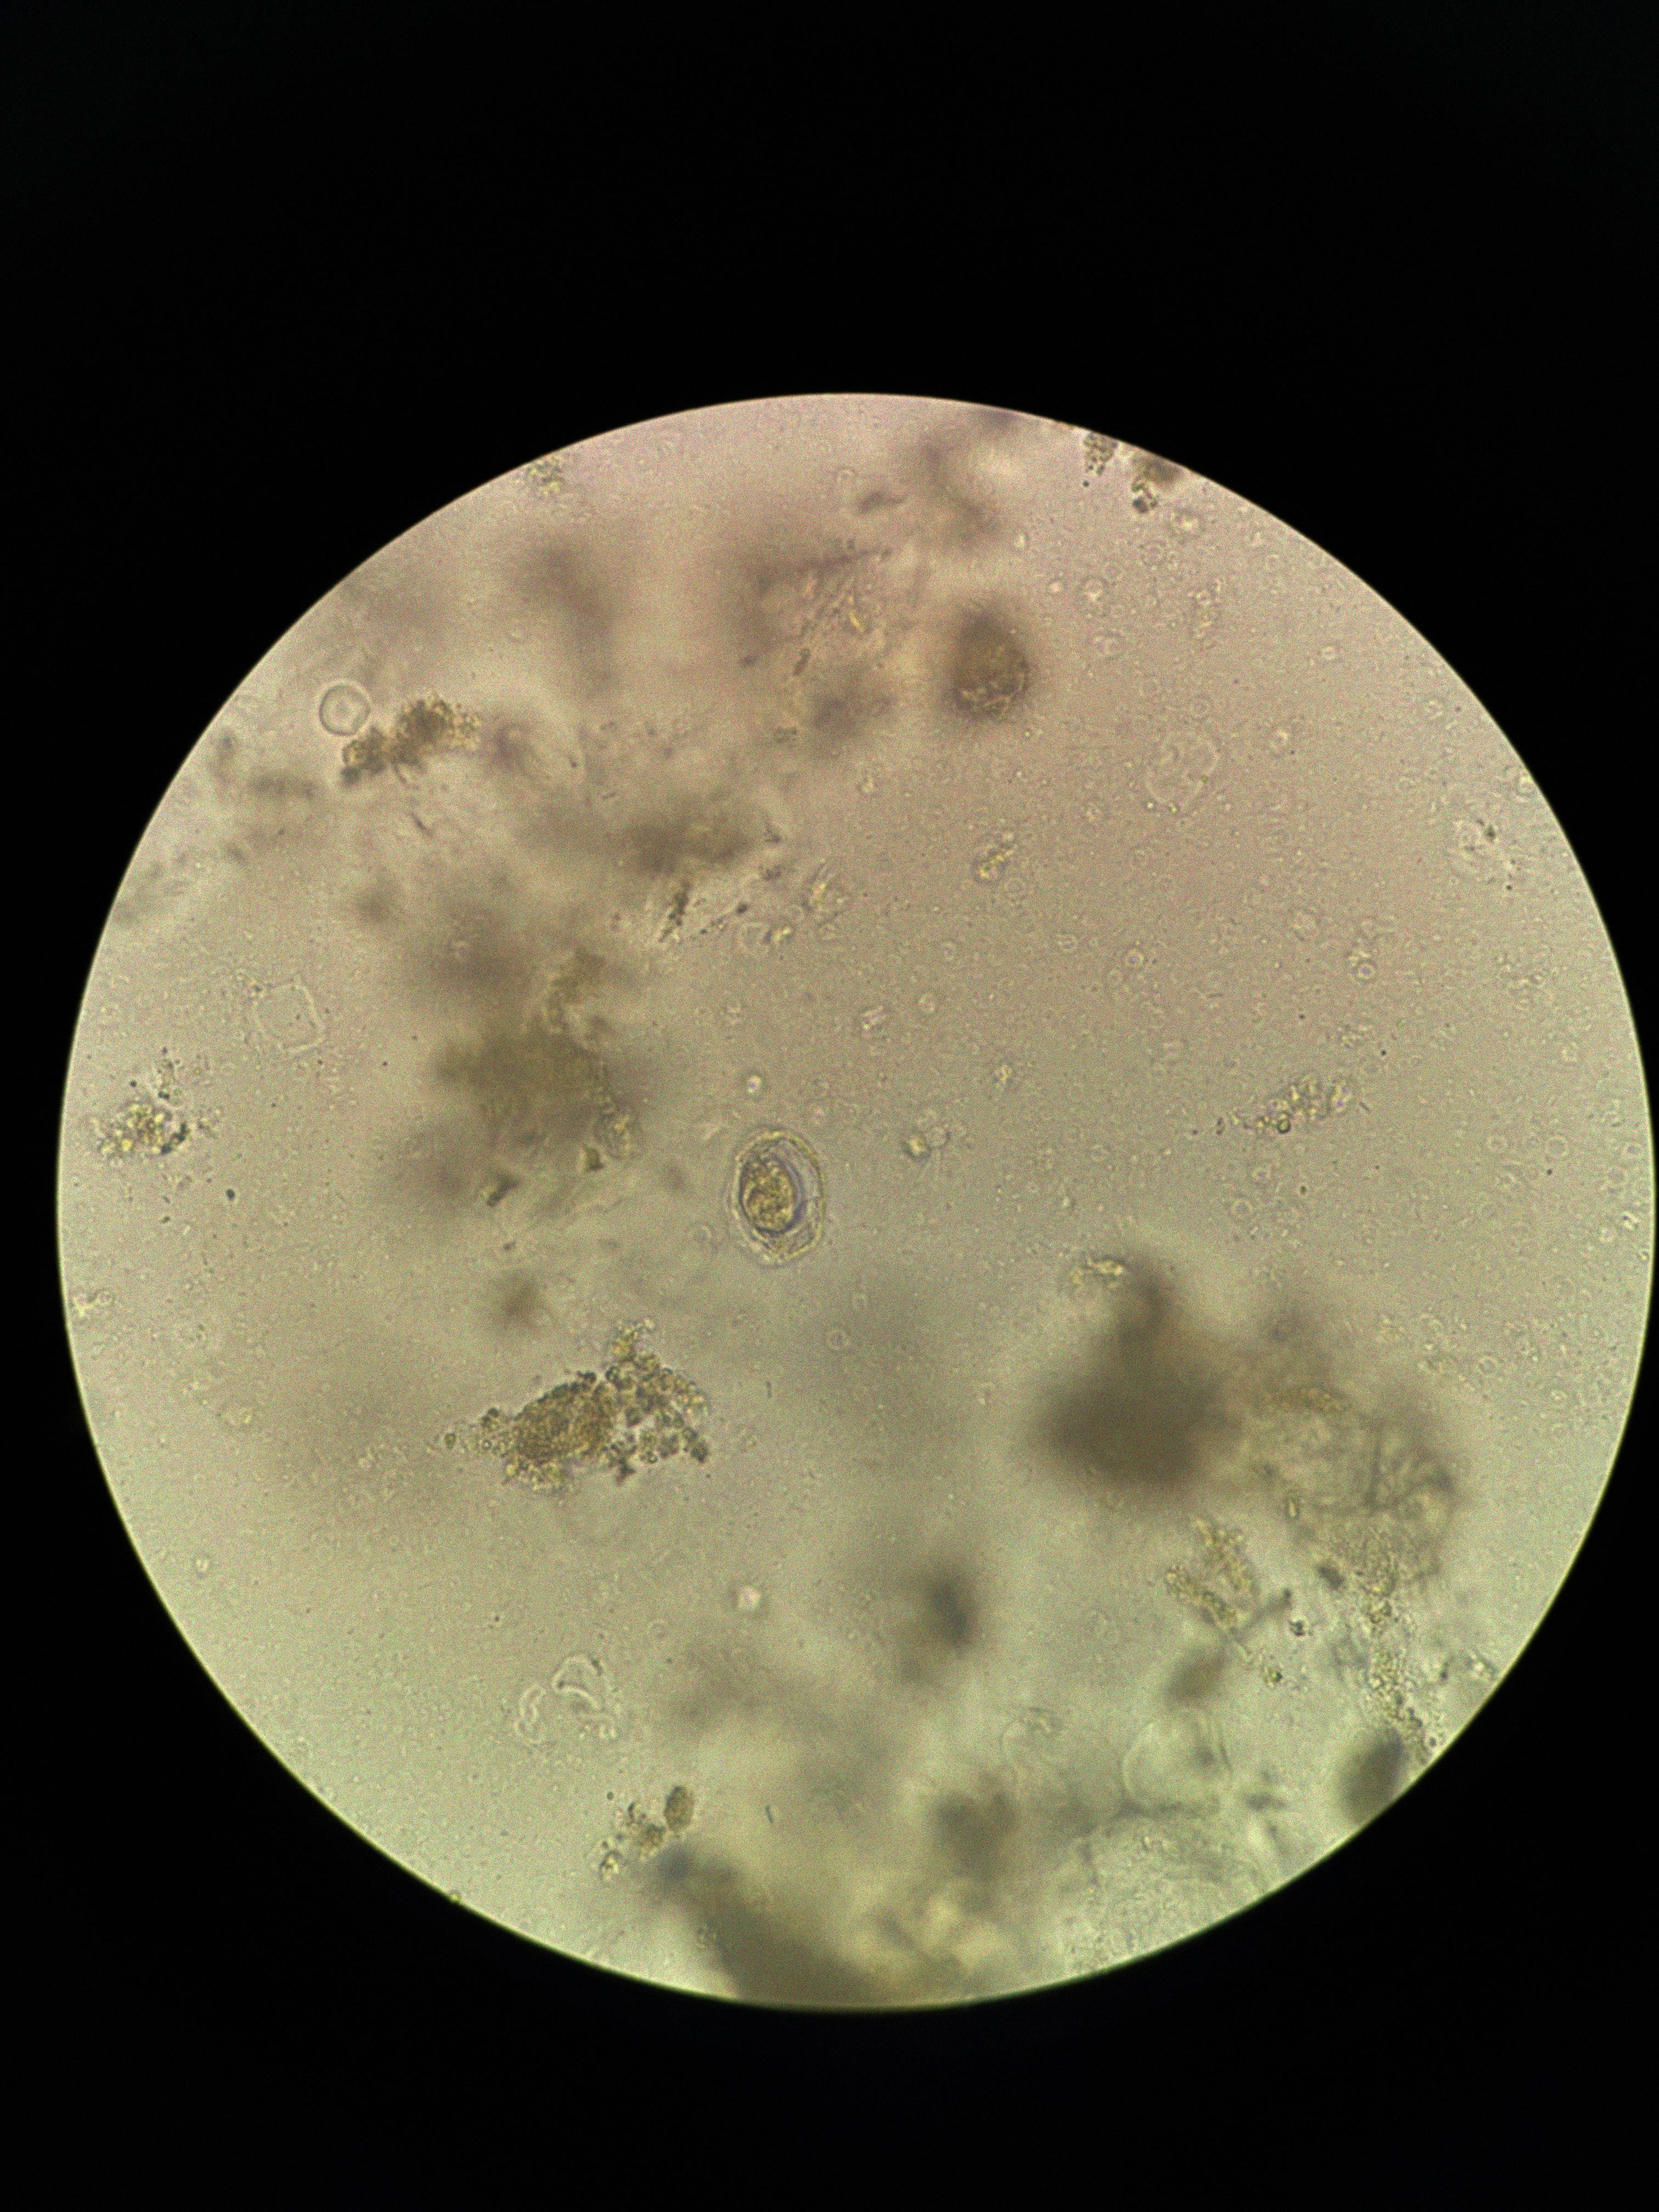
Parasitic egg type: Hymenolepis nana